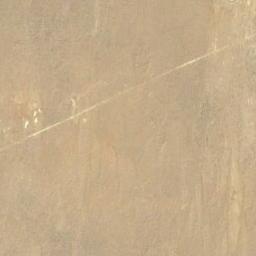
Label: desert